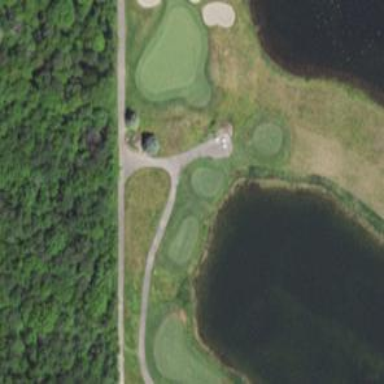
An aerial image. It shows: Path for both roads and golfers.